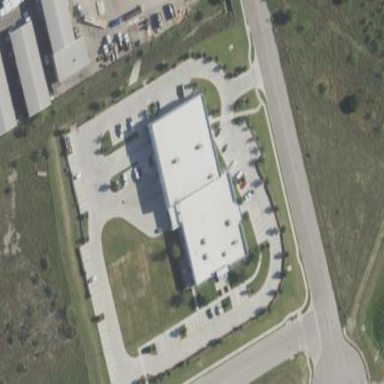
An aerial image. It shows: Commercial building.